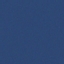
Land use / land cover: SeaLake